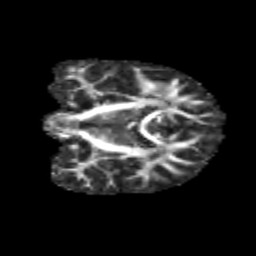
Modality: FA
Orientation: coronal
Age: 12
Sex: male
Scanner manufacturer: siemens
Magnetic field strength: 3 T
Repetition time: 3.8 s
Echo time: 0.07 s